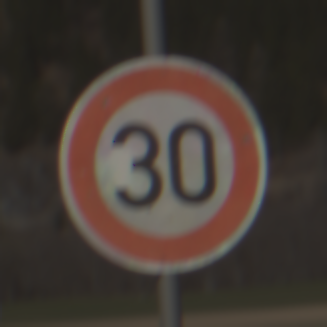
Verkehrszeichen: Geschwindigkeit30
Umgebung: Outdoor, Nature
Tageszeit: MorningAfternoon
Wetter: PartlyCloudy
Licht: Natural
Jahreszeit: NotSpecified
Kontrast: HighContrast